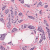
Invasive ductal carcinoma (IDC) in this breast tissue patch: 1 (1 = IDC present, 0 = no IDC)